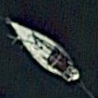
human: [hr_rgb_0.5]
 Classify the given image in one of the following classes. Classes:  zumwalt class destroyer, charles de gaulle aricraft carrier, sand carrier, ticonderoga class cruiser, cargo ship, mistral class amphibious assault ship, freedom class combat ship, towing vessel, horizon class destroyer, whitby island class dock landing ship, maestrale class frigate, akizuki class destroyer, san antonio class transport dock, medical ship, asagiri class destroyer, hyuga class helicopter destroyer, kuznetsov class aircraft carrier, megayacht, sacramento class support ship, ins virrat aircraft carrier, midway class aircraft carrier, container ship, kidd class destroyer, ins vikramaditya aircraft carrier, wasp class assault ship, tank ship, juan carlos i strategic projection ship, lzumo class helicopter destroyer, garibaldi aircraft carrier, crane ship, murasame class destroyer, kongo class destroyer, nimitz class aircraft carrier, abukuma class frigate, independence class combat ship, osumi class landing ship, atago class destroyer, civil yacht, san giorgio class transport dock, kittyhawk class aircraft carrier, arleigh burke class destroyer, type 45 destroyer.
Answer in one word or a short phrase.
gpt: Civil yacht